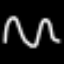
Label: squiggle